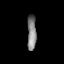
Tissue: prostate
Cell type: Epithelial cells
Senescence score: 0.2387
Nuclear area (px): 311
Mean DAPI intensity: 130.531